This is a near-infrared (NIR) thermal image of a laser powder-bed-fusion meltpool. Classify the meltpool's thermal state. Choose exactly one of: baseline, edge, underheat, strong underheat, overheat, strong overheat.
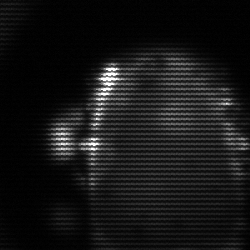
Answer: baseline